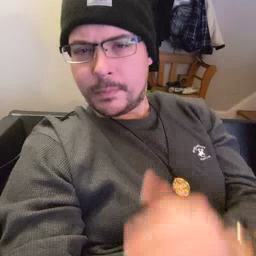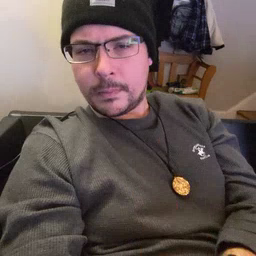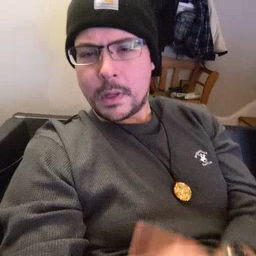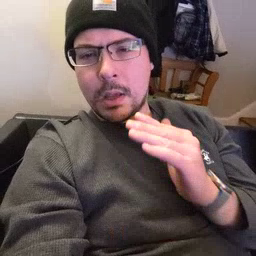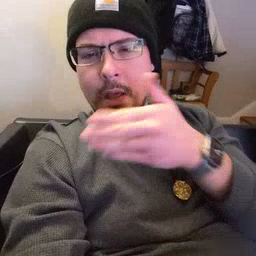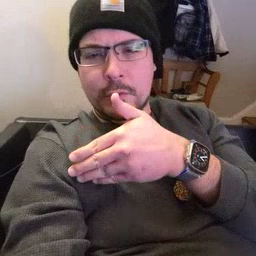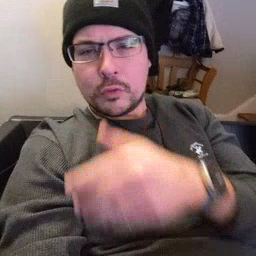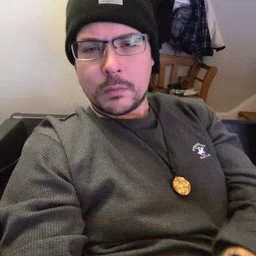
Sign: after